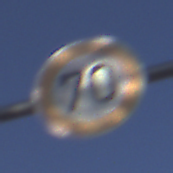
Verkehrszeichen: Geschwindigkeit70
Umgebung: Outdoor, RoadRail
Tageszeit: MorningAfternoon
Wetter: PartlyCloudy
Licht: Natural
Jahreszeit: NotSpecified
Kontrast: HighContrast